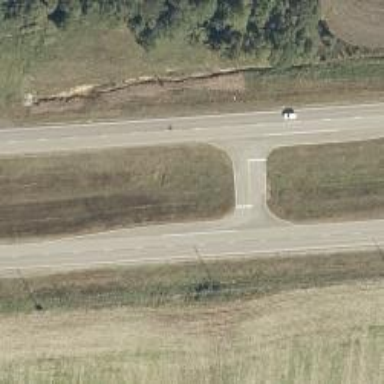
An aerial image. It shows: Trunk link highway.